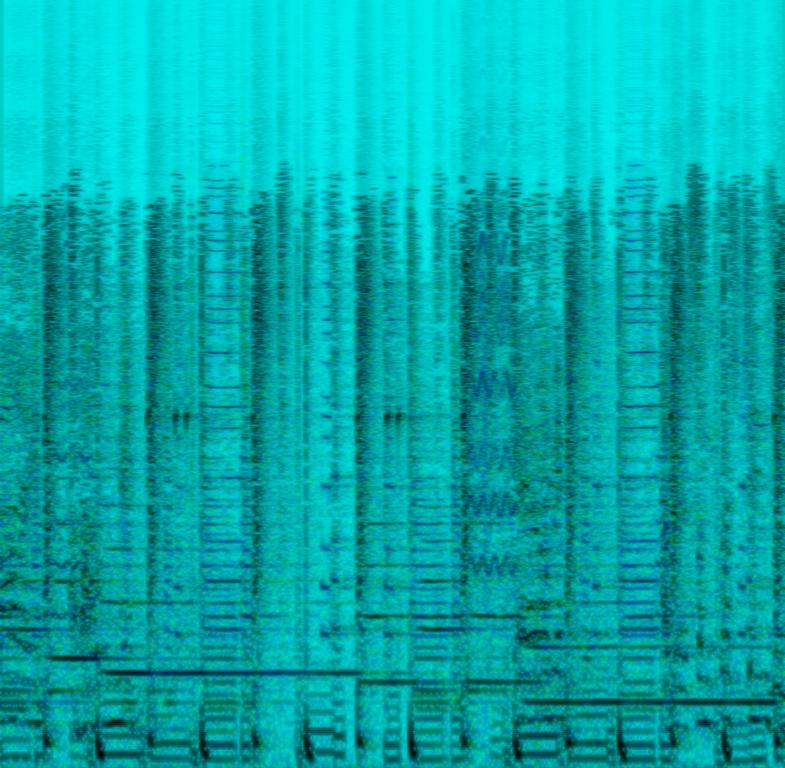
Funk music featuring a bass guitar, synth melody, synth counter melody and group vocals, with a snare on the backbeat.